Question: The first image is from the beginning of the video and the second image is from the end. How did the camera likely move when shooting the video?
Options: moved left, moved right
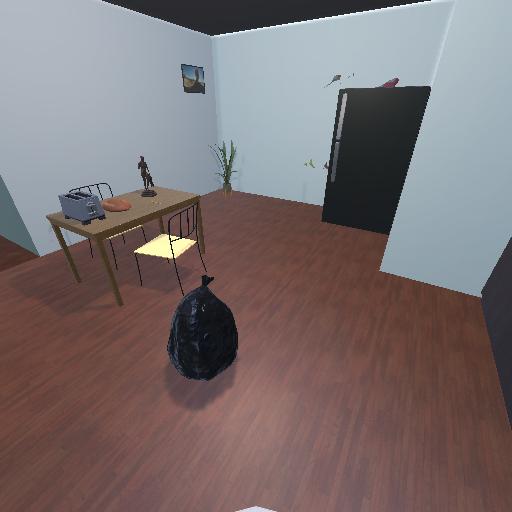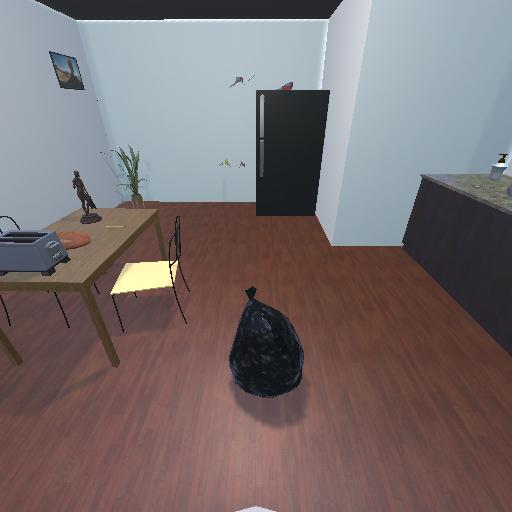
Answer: moved left